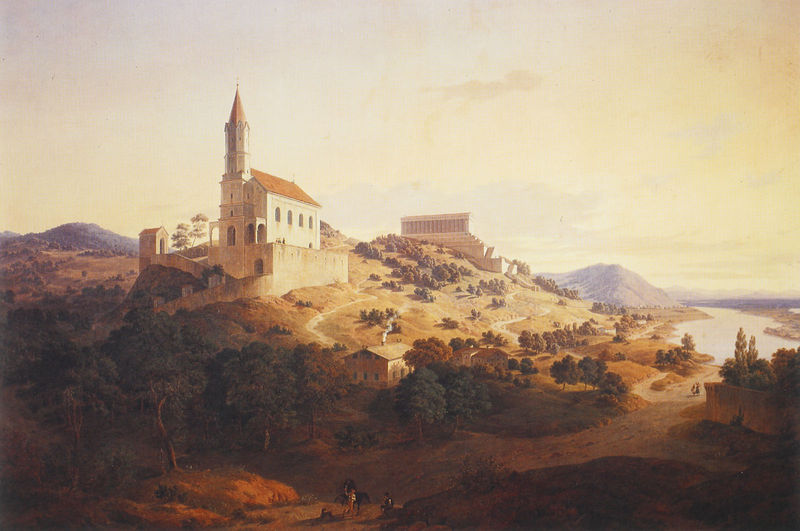
Titel: Salvatorkirche und Walhalla
Künstler: Leo von Klenze
Institution: Regensburg, Museen der Stadt
Schlagwörter: baum, berg, blau, himmel, schatten, wasser, bäume, fluss, grün, landschaft, menschen, see, gebäude, haus, weg, wiese, hügel, kirche, rauch, sonne, personen, renaissance, wald, kamin, pferd, reiter, schornstein, turm, berge, gebirge, mauer, bauer, kloster, tempel, kreuzweg, wolker, wiese grün